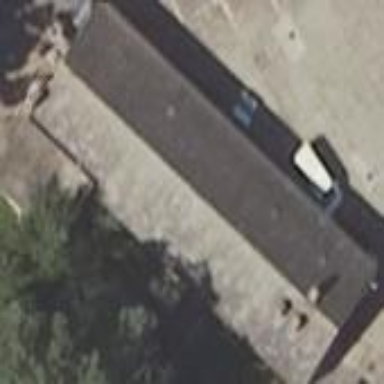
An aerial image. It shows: Shed building.